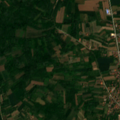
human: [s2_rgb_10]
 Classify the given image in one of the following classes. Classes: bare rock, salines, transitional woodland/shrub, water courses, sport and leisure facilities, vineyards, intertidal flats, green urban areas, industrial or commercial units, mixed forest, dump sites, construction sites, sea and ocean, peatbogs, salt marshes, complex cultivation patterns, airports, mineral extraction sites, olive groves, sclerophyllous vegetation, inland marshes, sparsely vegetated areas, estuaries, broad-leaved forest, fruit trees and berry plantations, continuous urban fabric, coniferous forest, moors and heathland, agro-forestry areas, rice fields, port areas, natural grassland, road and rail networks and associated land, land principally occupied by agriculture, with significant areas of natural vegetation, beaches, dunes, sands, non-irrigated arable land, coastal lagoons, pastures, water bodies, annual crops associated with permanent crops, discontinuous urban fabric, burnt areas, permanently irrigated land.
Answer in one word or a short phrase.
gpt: discontinuous urban fabric, non-irrigated arable land, complex cultivation patterns, land principally occupied by agriculture, with significant areas of natural vegetation, broad-leaved forest